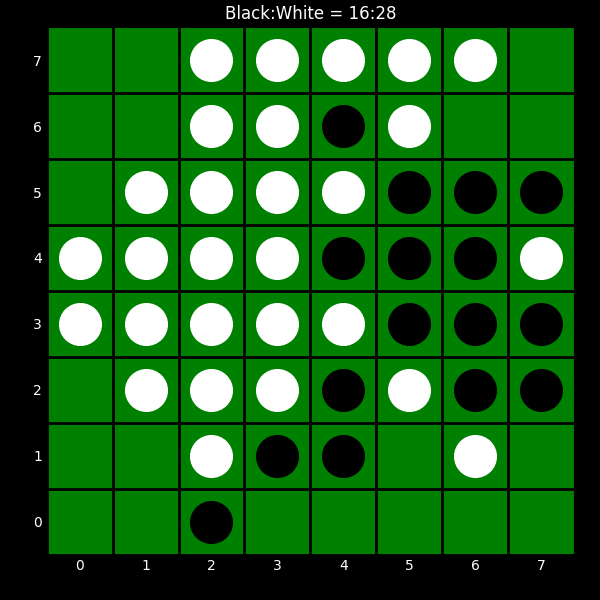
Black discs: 16
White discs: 28